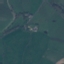
Land use / land cover class: Pasture